Question: Say, My Website is : www.example.com
I have one page : www.example.com/contactus
If I remove "www." from above url, means : example.com/contactus
It redirects me to the homepage. Why ??
Checkout Following Image of .htaccess :

What is the Solution for it ??
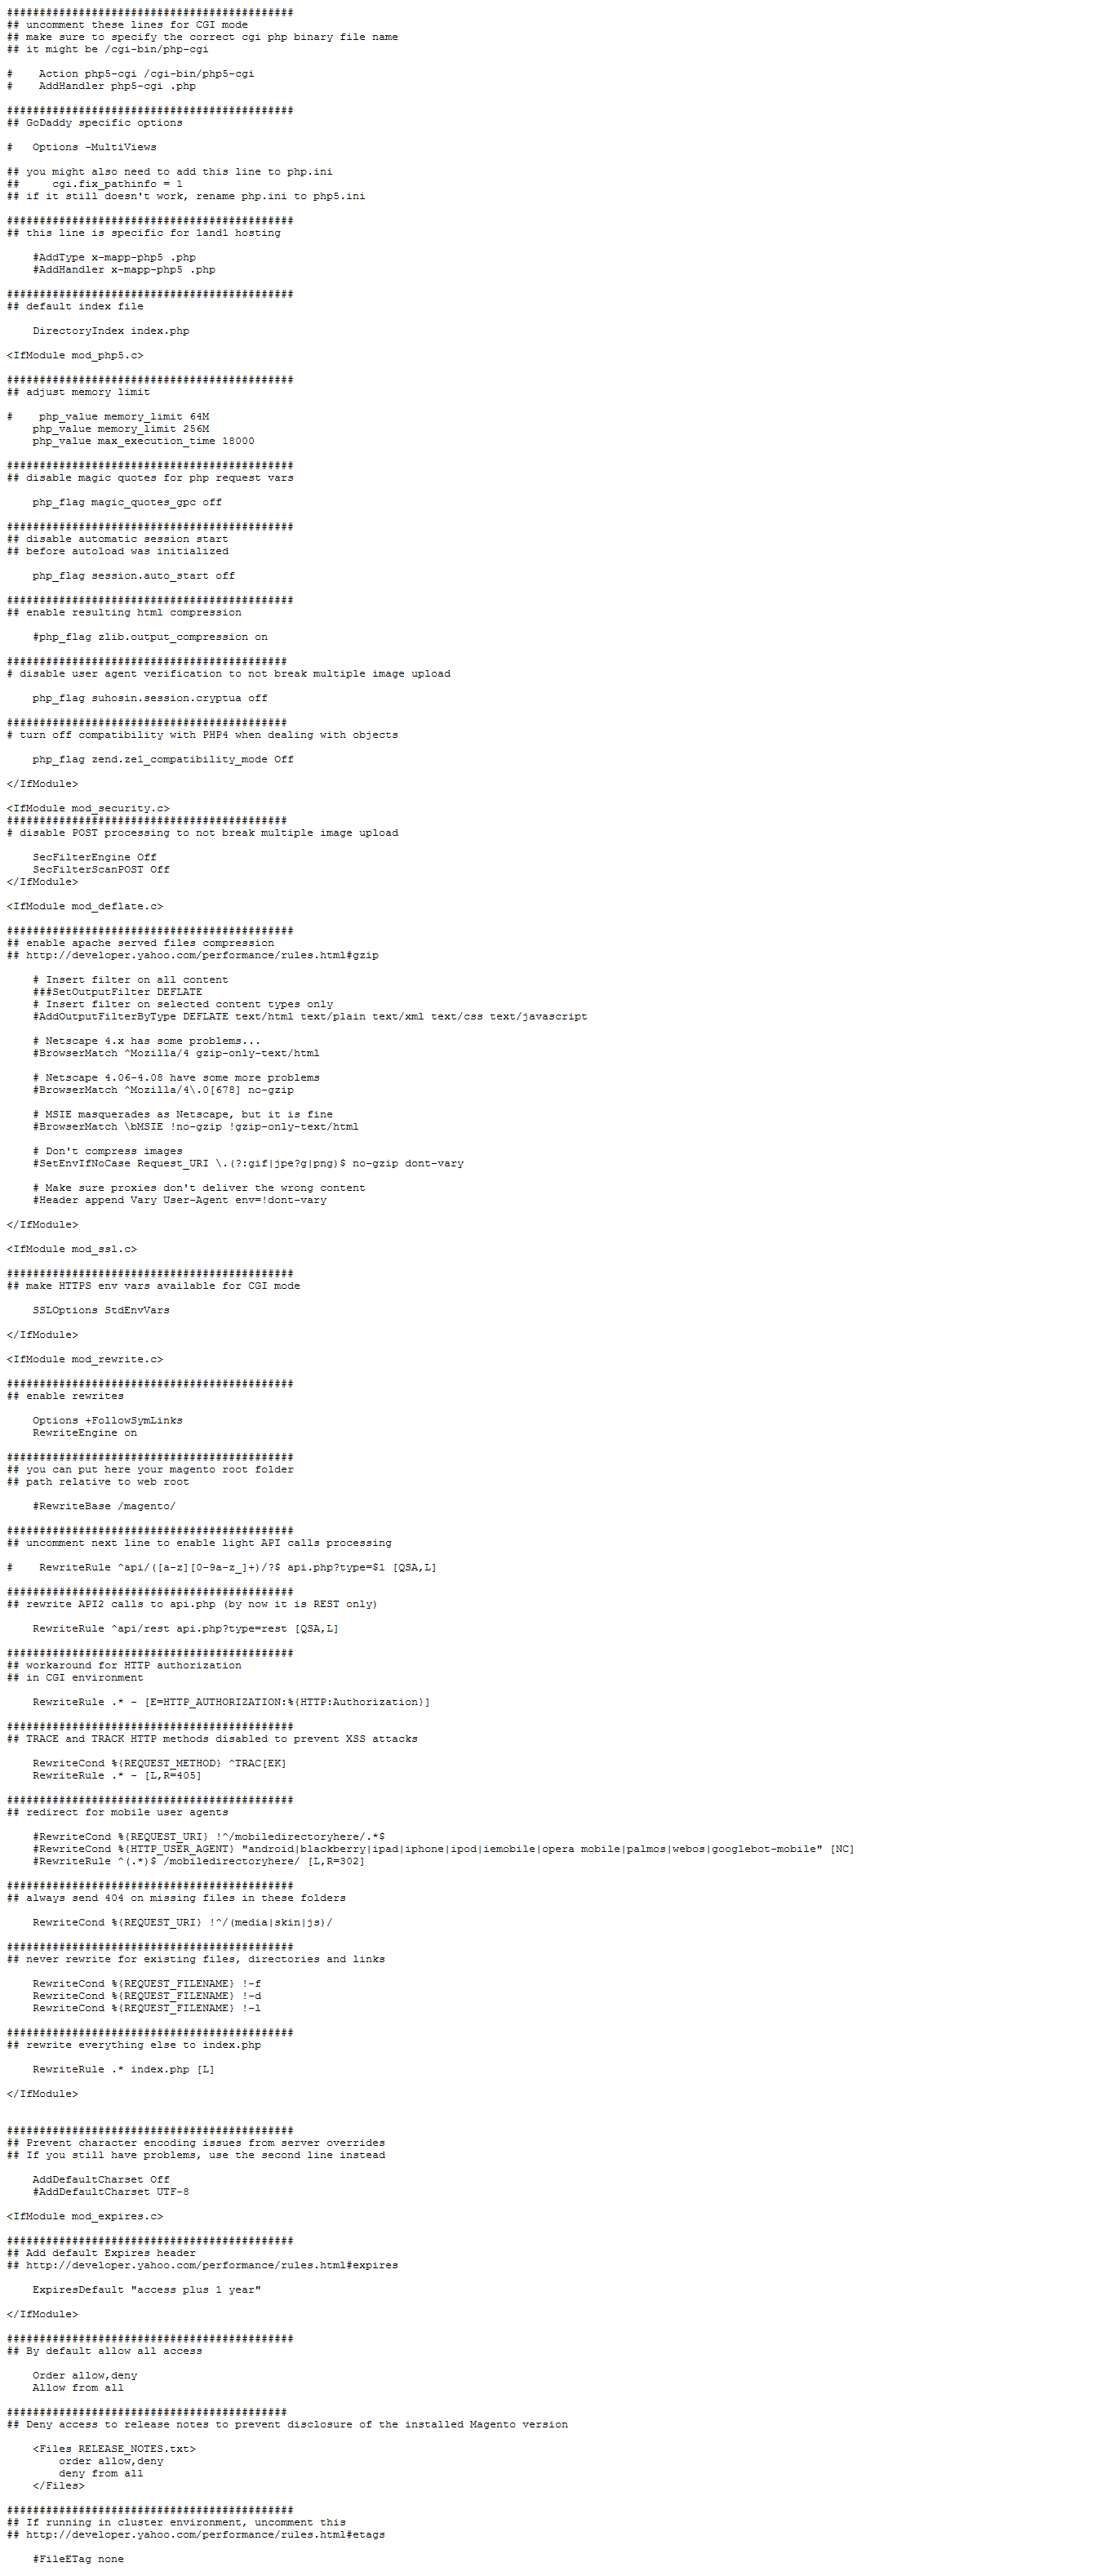
Answer: I suspect this is nothing to do with mod_rewrite, but Magento itself. Navigate to 'System->Configuration->Web' in admin. Under 'URL Options' you most likely have 'Auto-redirect to Base URL' set to yes. Your base URL's under 'Secure' and 'Unsecure' are likely 'http(s)://www.example.com/' rather than 'http(s)://example.com/'. When accessing the store via 'example.com' it doesn't match the base URL so you get redirected to 'www.example.com'.